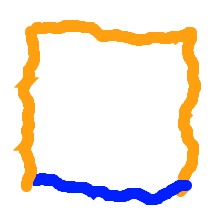
Shape: square